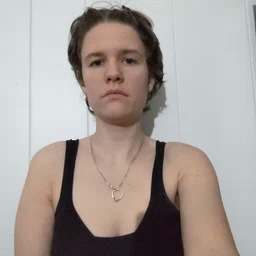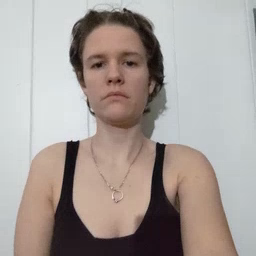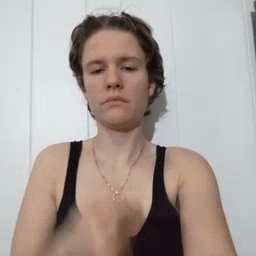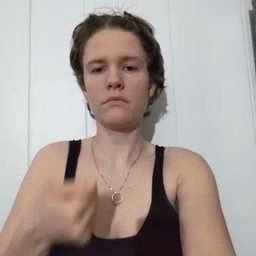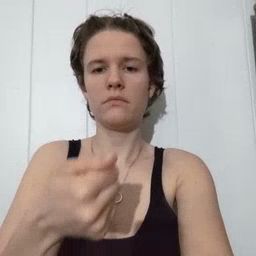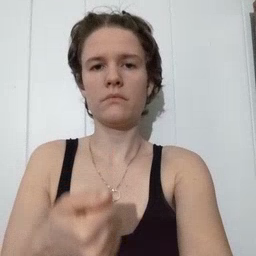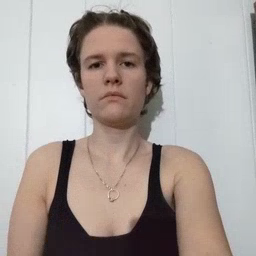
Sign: hide